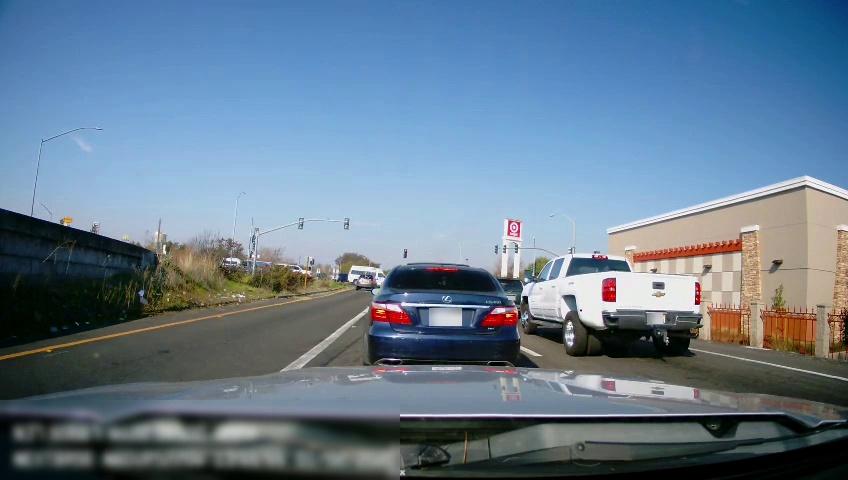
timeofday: Day
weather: Sunny
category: Drivable Space
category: Vehicles | Car
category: Vehicles | Van
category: Vehicles | SUV
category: Vehicles | SUV
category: Vehicles | Bus
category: Vehicles | SUV
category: Vehicles | SUV
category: Vehicles | Truck
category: Vehicles | Car
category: Lanes | Alternate Lane
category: Lanes | Current Lane
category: Lanes | Current Lane
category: Lanes | Alternate Lane
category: Traffic | Lights
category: Traffic | Lights
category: Traffic | Lights
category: Traffic | Lights
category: Traffic | Lights
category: Traffic | Lights
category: Traffic | Lights